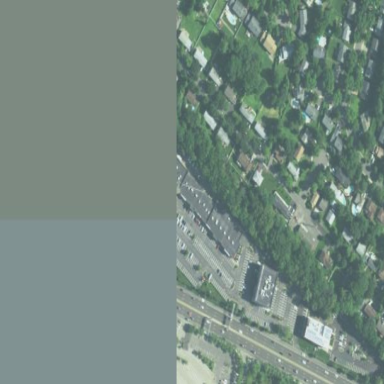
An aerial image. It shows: Retail building.